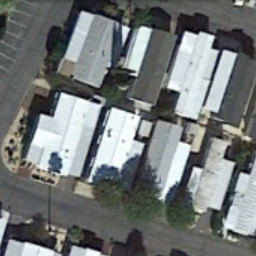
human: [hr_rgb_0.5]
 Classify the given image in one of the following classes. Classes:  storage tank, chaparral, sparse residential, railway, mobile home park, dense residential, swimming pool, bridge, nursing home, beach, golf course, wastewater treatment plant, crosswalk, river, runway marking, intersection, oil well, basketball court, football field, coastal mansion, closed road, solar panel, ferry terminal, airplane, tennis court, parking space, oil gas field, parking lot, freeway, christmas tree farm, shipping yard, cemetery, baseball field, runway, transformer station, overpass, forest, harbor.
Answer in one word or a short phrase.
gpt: mobile home park